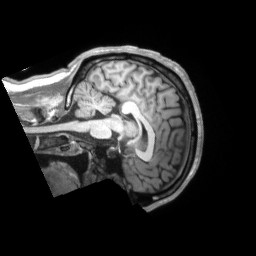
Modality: T1w
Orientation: sagittal
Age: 40
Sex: male
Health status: ill
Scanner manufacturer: siemens
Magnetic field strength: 3 T
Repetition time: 2.2 s
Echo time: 0.00157 s